Question: What is the value of this measurement?
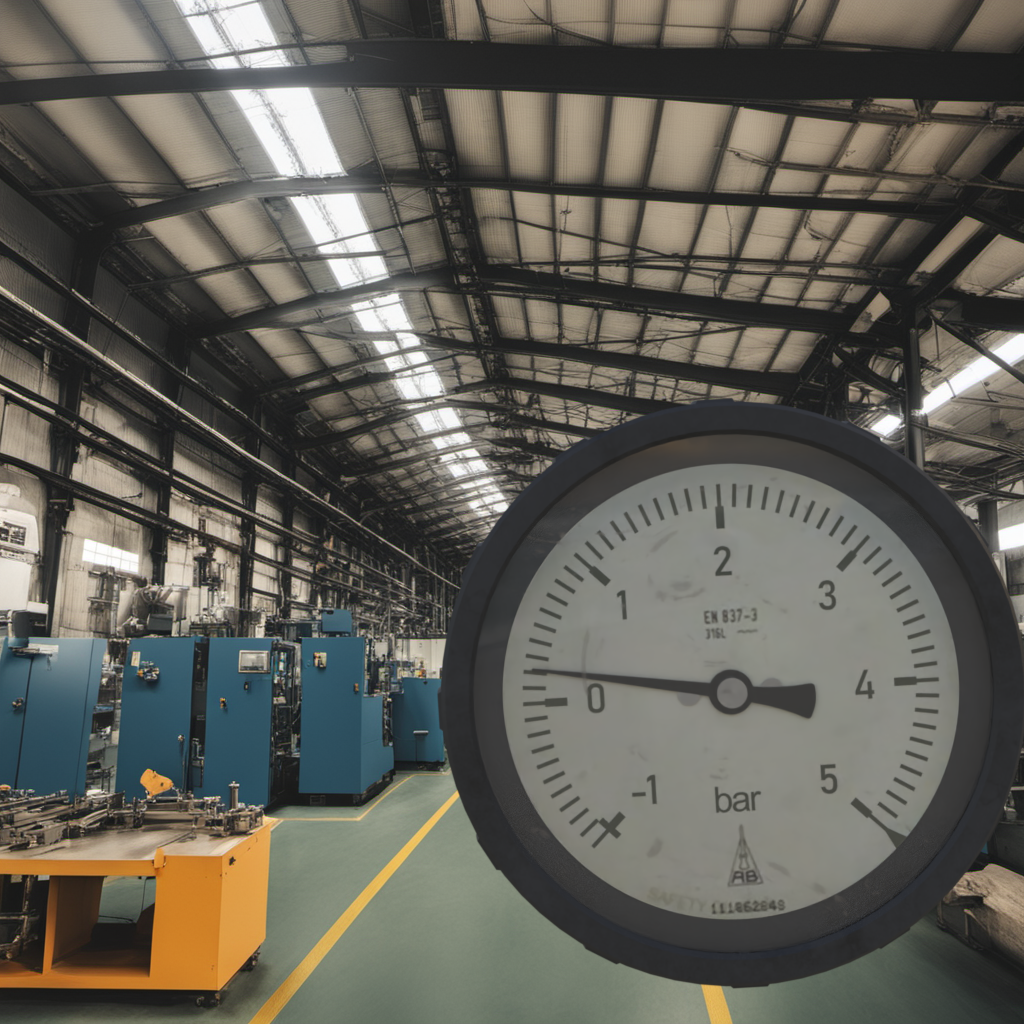
Answer: The result is 0.2
Question: What is the reading range of the measurement in the image?
Answer: The range is from -1 to 5
Question: What is the minimum and maximum value of this measurement?
Answer: The minimum value is -1 and the maximum value is 5